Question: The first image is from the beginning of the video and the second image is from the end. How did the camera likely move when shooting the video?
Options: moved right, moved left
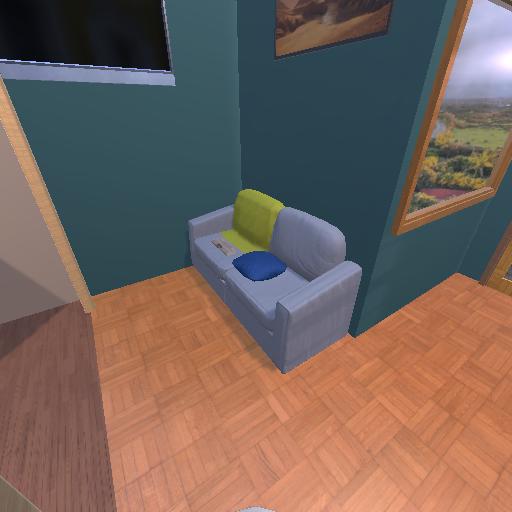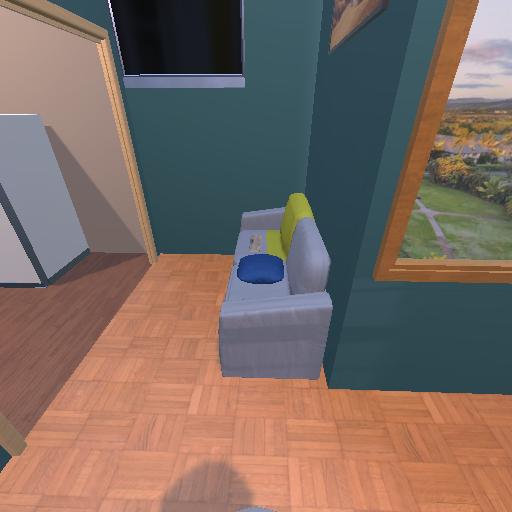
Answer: moved right